Question: Is there a service or parameter I am missing to create the "Copy Link" button as seen in Apple's 12 Days app?
I am able to get the Copy button to appear by allowing
'''
UIActivityTypeCopyToPasteboard
'''
in my UIActivityViewController, and passing it a URL
'''
NSURL *activityURL = [NSURL URLWithString:@"http://www.mylink.com/"];
'''
It functions fine, but the button title is "Copy", which is not as clear as "Copy Link". I'm wondering if forcing this title is a service option I've missed, or requires defining a custom activity type. As far as I can tell, activityTitle is only available if you subclass the service method.
Thanks for any insight.

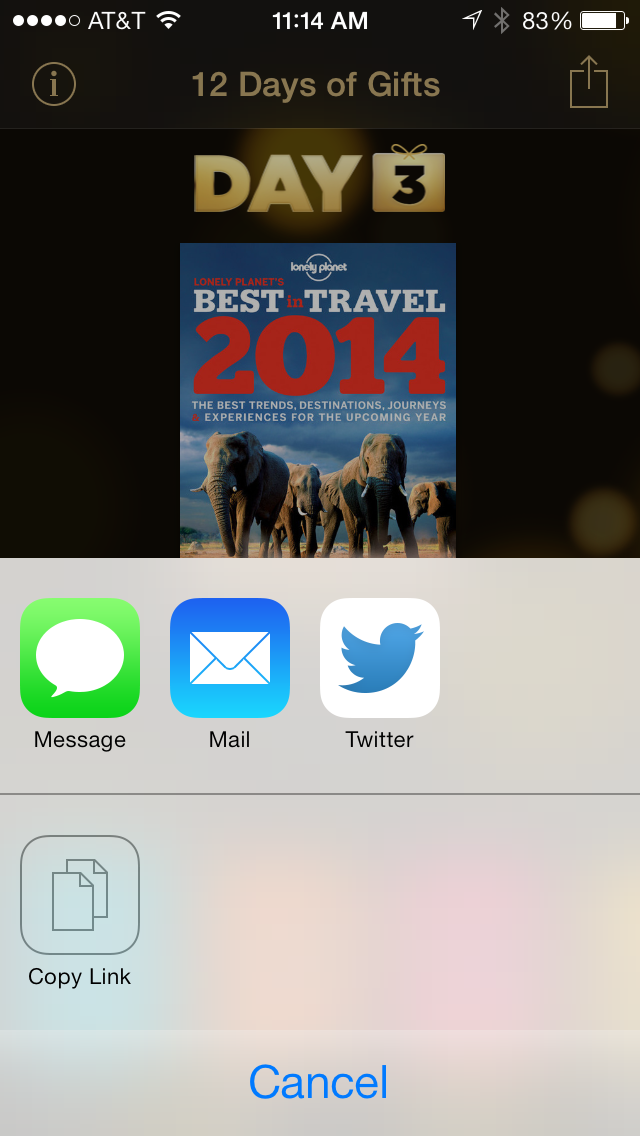
Answer: You'll have to make your own subclass due to the way the activity view controller's handle displaying options, unfortunately. :